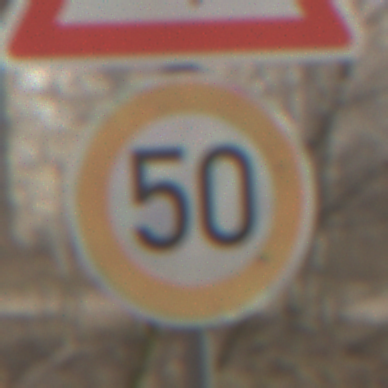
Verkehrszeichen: Geschwindigkeit50
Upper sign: FlugbetriebLinks
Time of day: MorningAfternoon
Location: Outdoor (Nature)
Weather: Clear
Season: Winter
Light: Natural